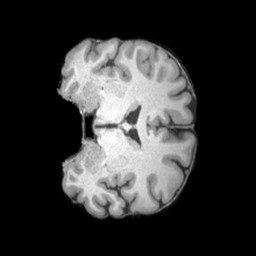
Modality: T1w
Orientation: coronal